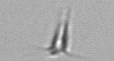
Label: Calciopappus